Interaction volume radius: 5 \u00c5
Interaction volume height: 35 \u00c5
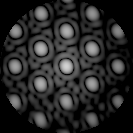
Disorder parameter: 0.03426